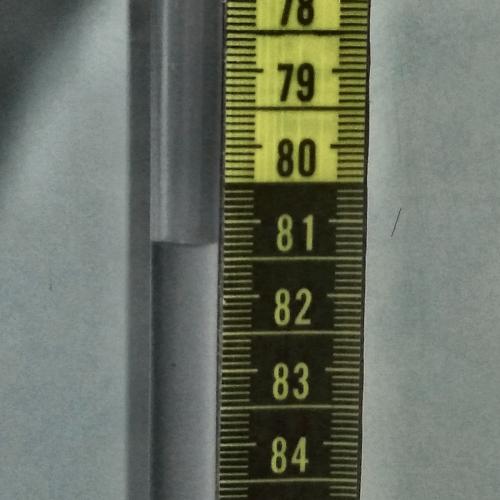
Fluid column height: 81.3 cm